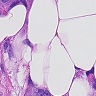
Metastatic tissue present: yes